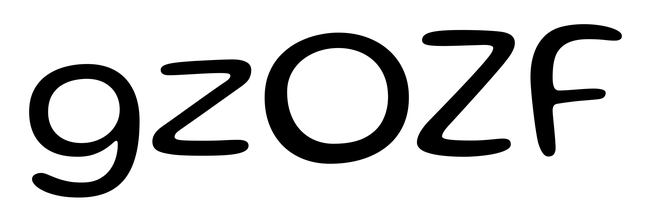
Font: Gluten_Light